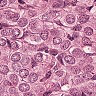
Metastatic tissue present: yes